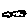
Label: cloud